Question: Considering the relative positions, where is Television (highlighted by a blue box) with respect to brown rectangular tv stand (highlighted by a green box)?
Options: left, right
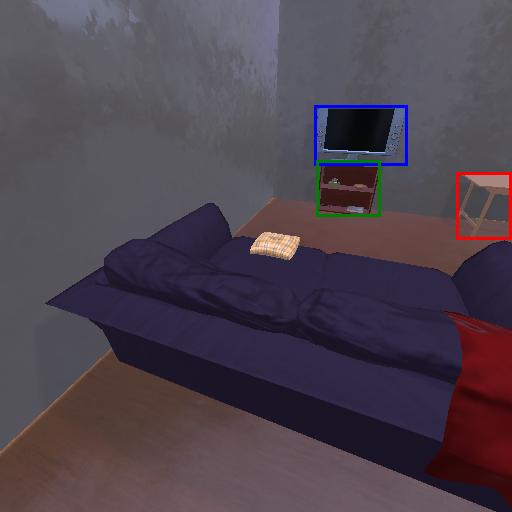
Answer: left